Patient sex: M
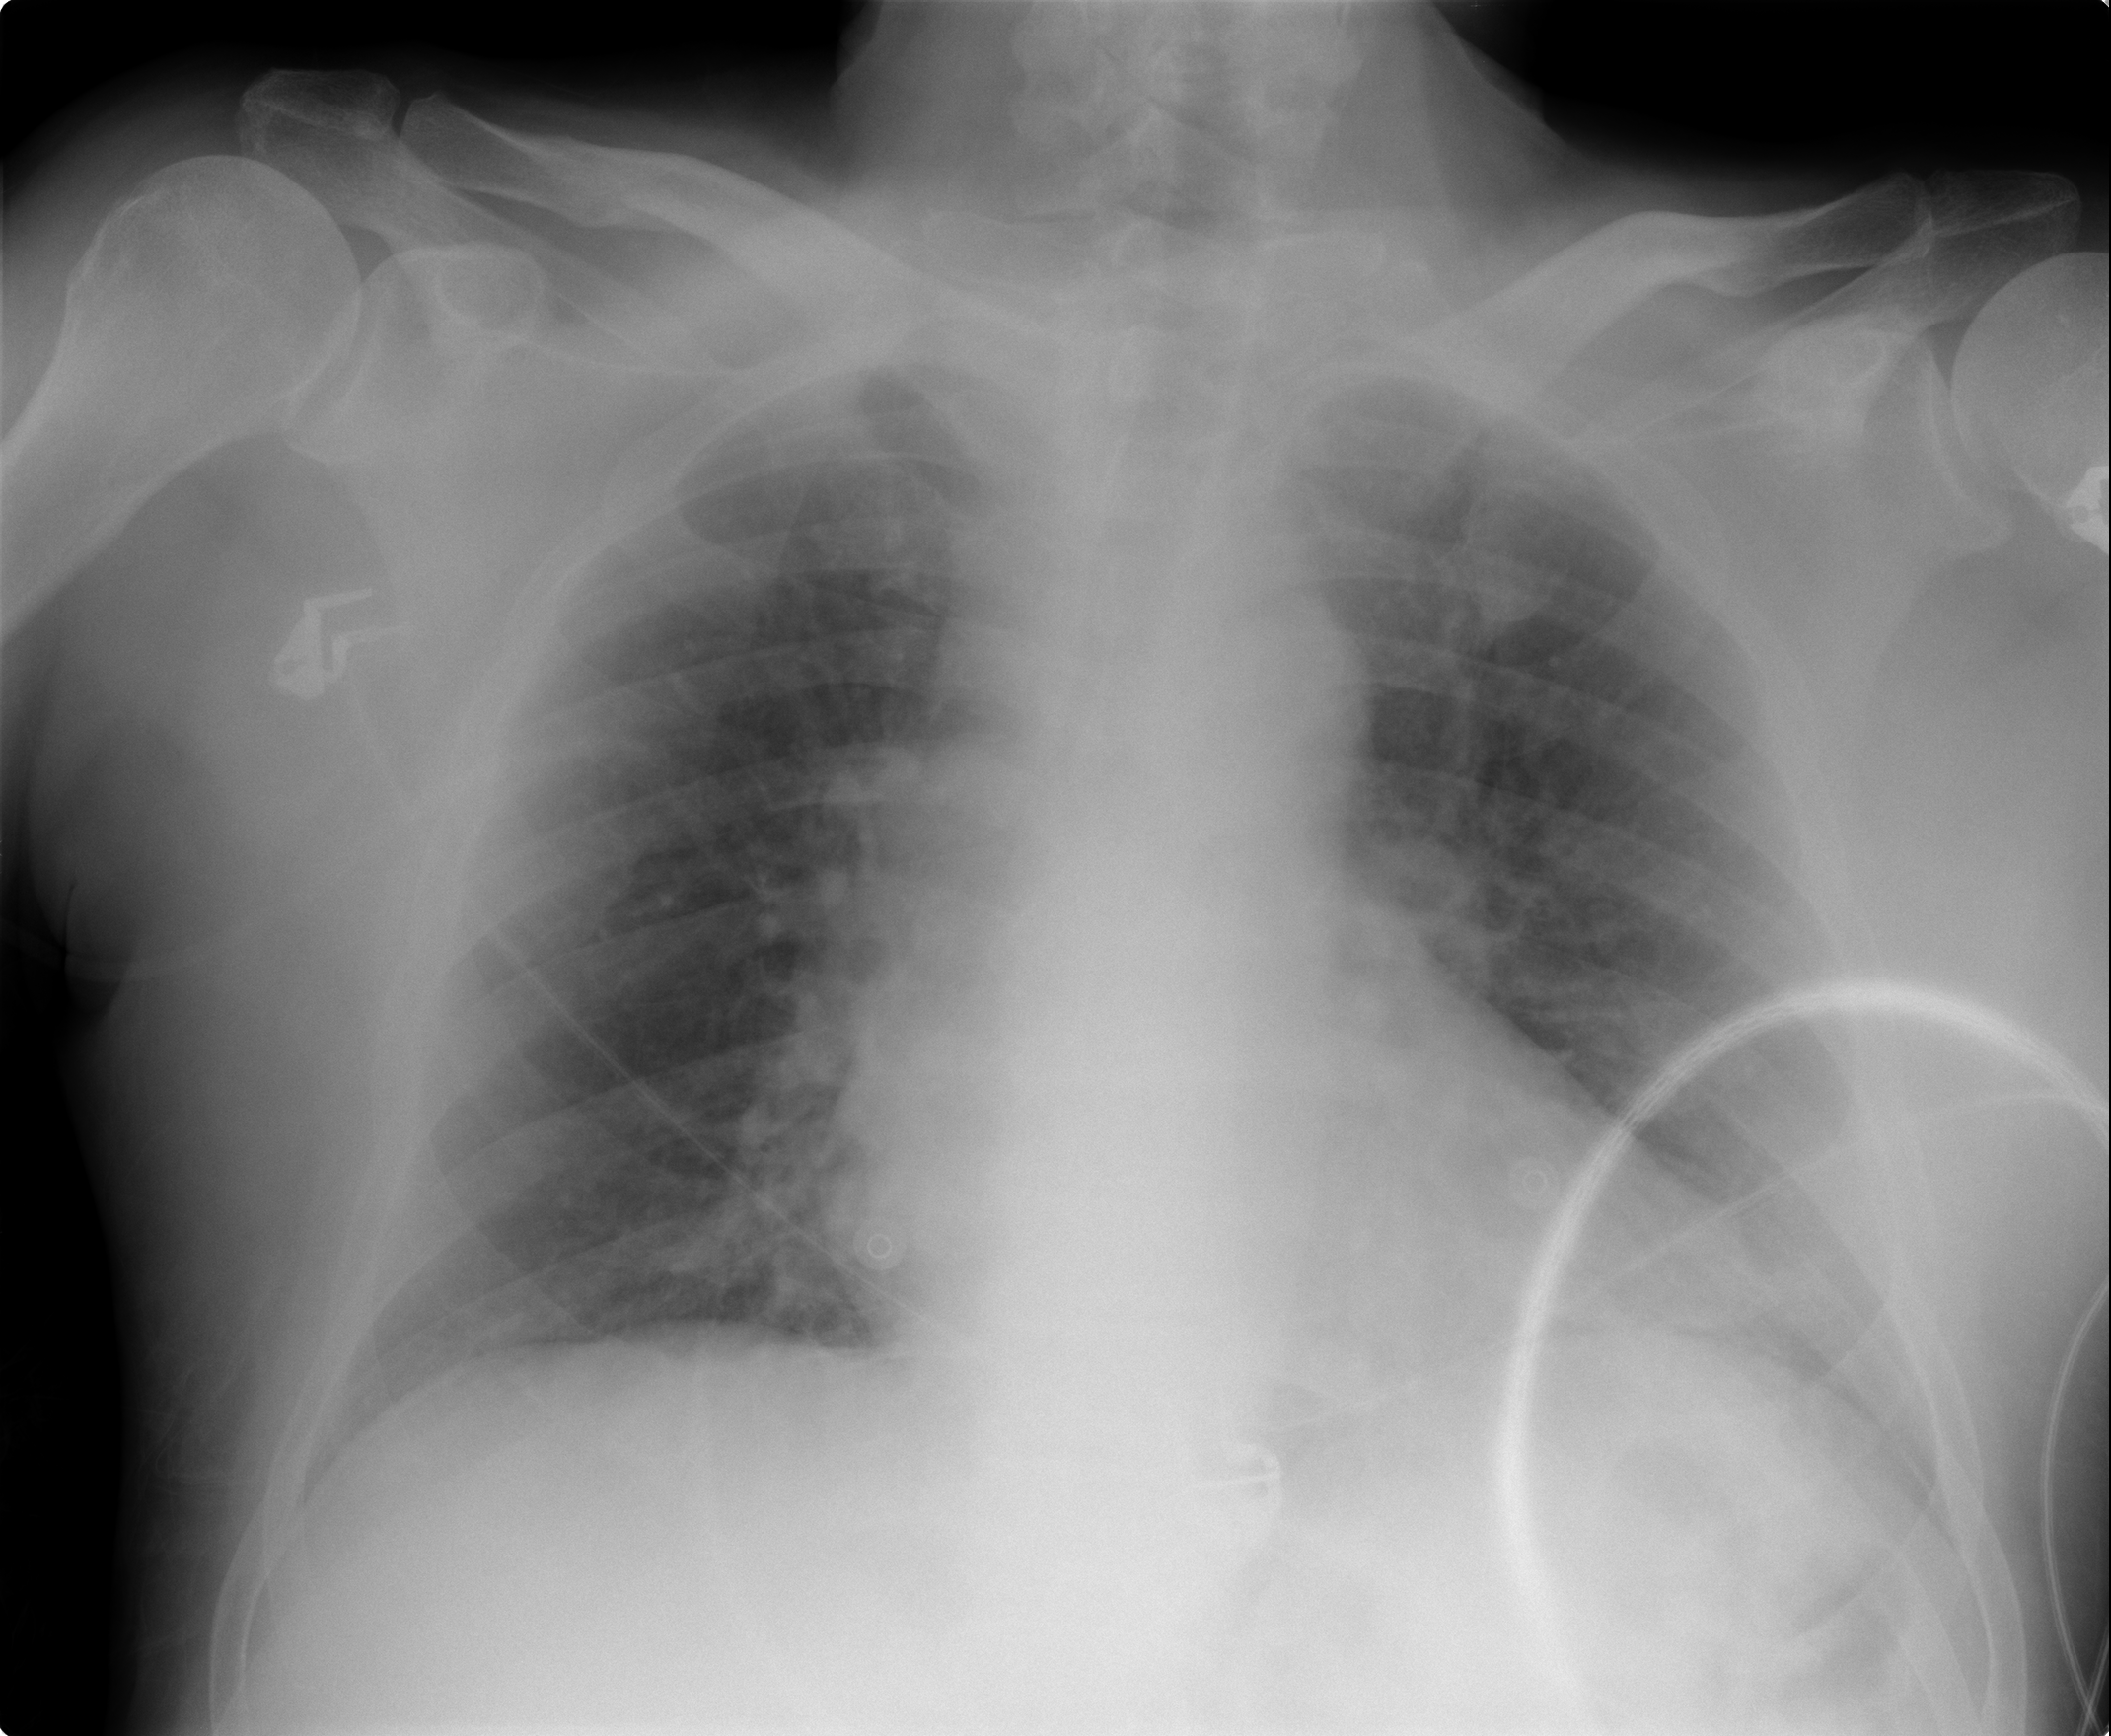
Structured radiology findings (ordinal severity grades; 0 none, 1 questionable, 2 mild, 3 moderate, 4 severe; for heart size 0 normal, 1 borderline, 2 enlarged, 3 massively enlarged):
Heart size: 0
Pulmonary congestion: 2
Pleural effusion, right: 0
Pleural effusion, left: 0
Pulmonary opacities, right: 0
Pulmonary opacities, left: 0
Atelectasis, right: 0
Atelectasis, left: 0